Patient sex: M
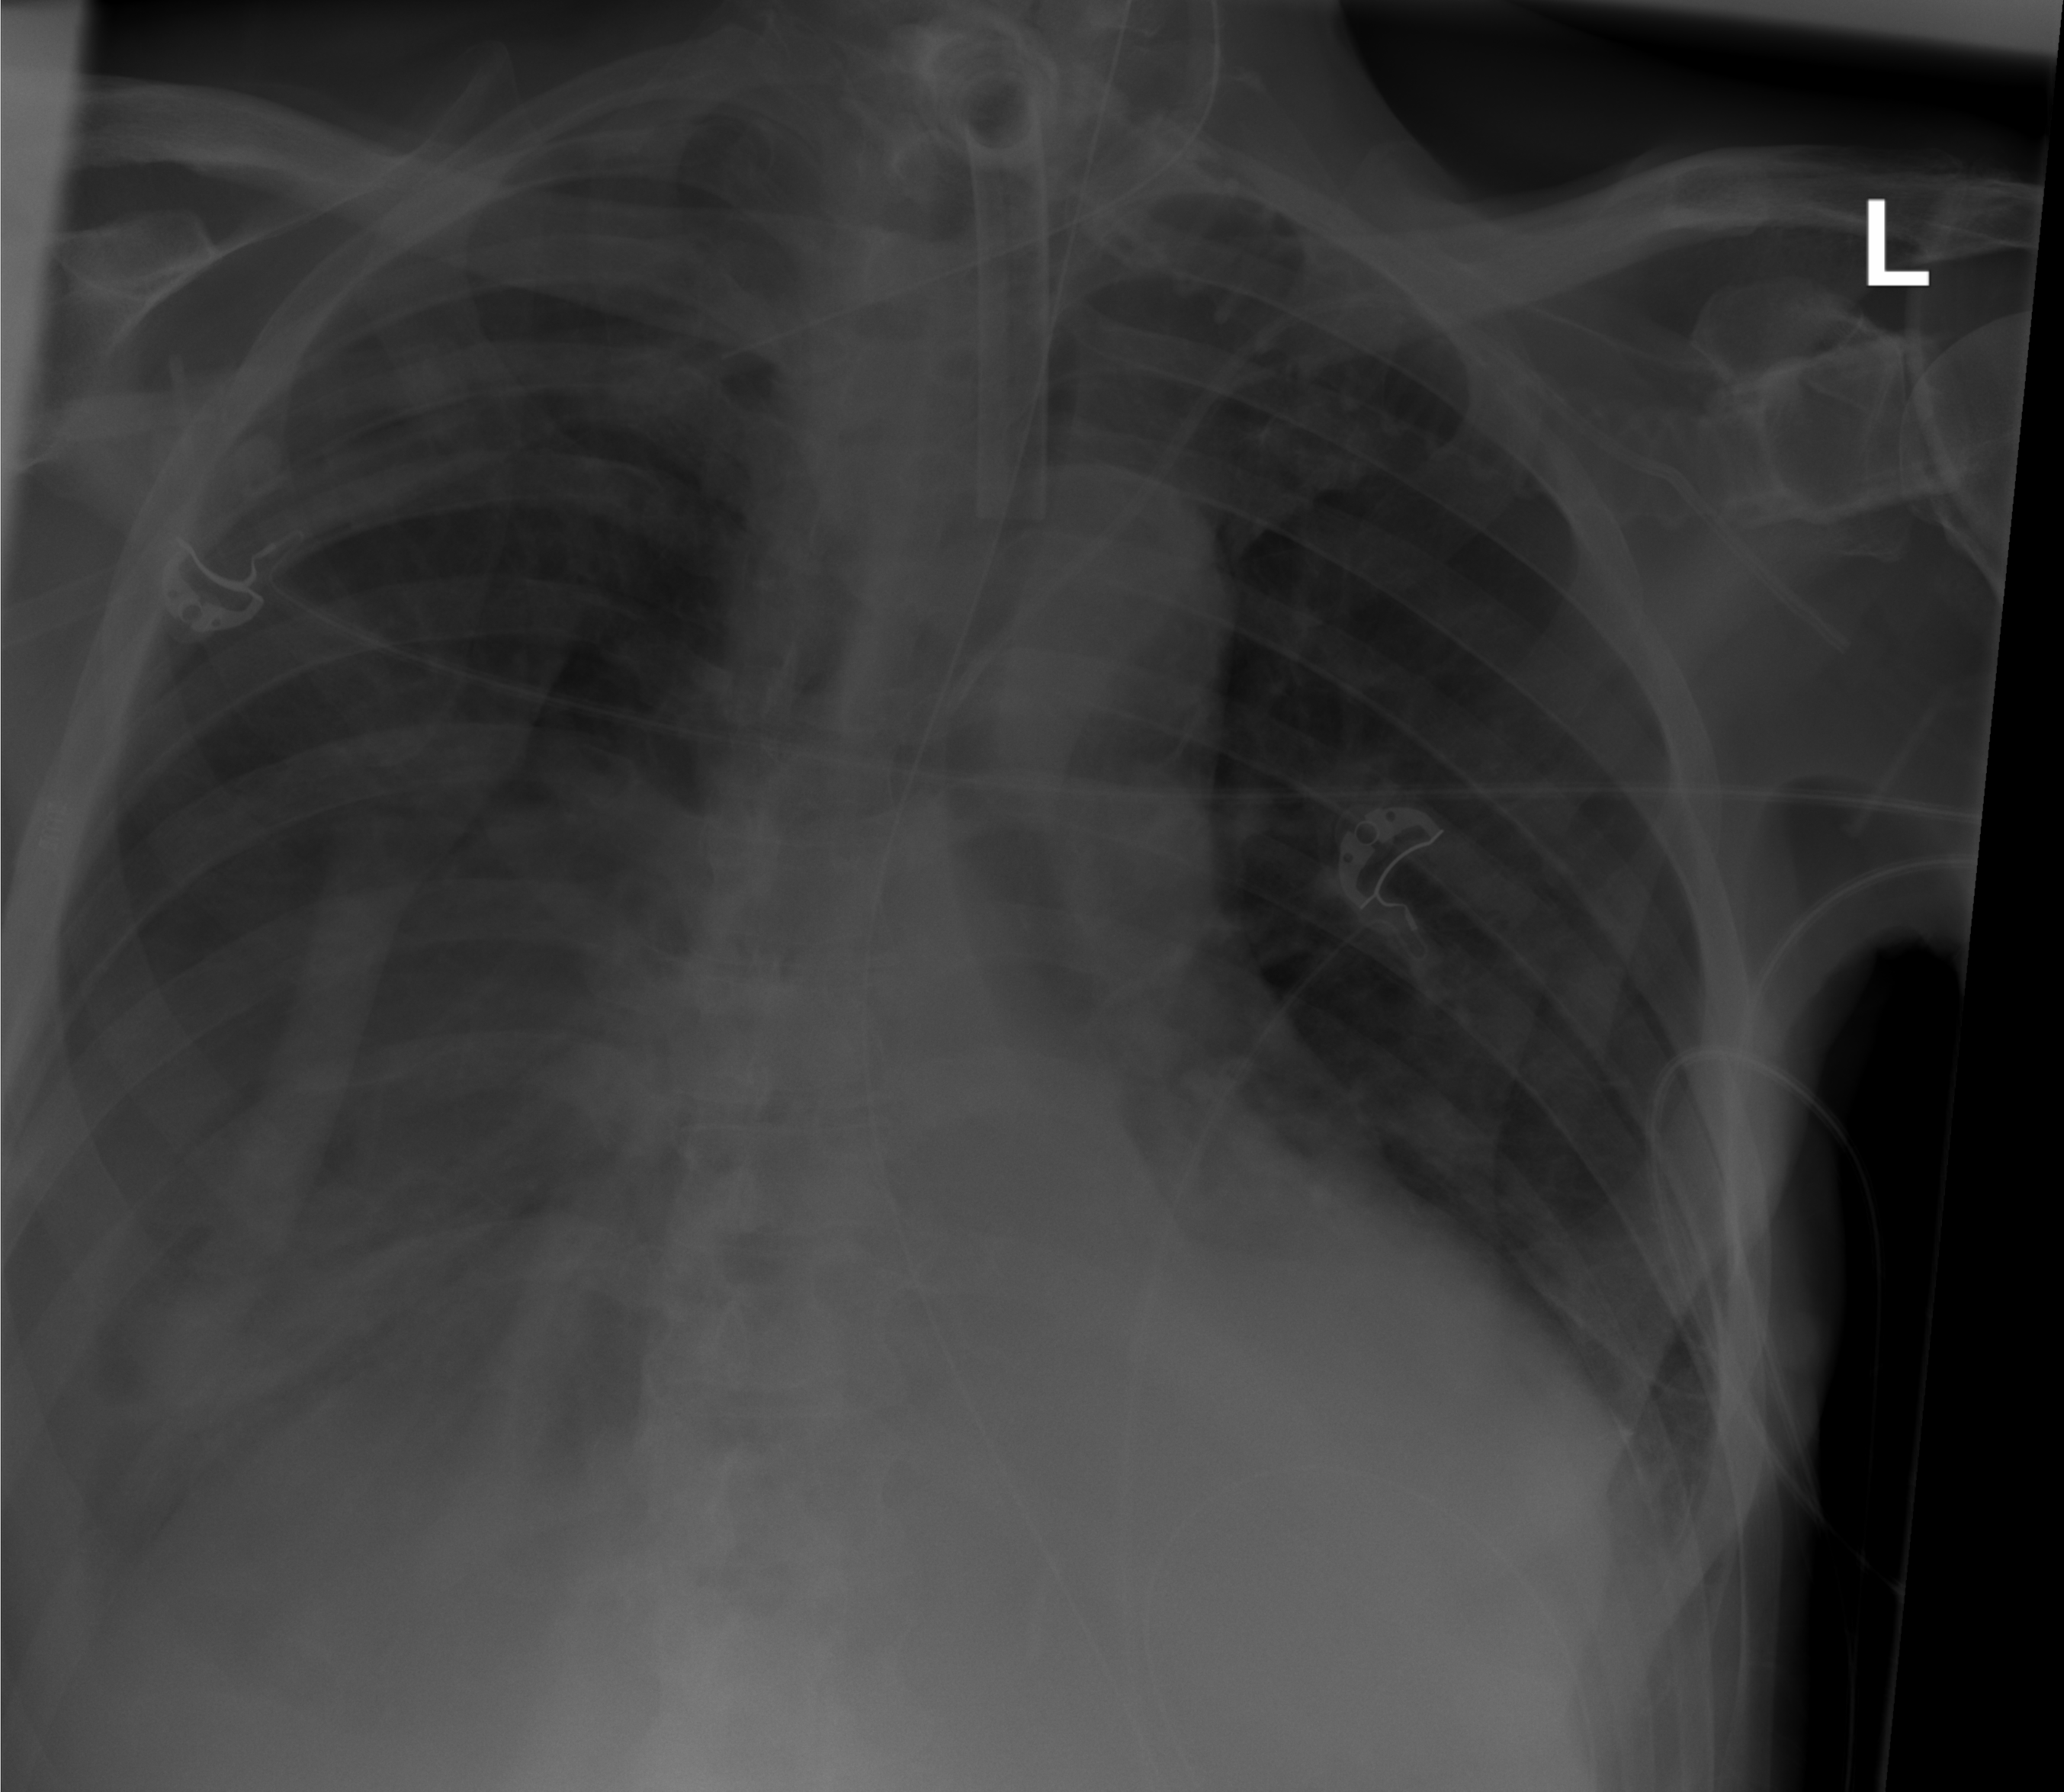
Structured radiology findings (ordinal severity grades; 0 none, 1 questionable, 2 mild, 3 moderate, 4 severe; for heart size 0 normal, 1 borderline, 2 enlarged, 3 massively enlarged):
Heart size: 2
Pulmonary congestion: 2
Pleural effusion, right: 3
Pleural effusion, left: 0
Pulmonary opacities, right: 0
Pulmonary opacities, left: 0
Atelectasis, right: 0
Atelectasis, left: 0